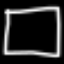
Label: square